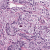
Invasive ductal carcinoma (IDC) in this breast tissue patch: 1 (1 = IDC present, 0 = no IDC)